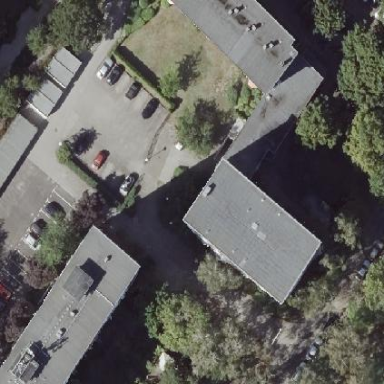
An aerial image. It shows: Grey coloured apartments building.